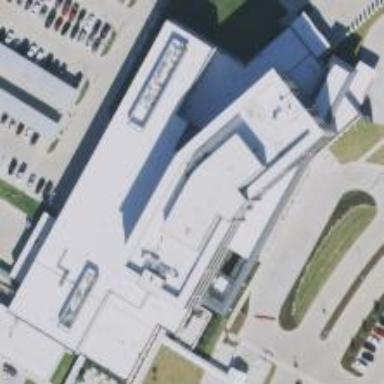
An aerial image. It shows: Hospital building.